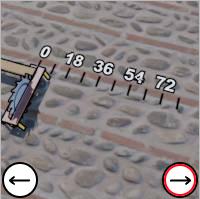
Task: length
Answer: 0
First scale value: 18.0